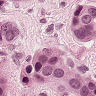
Metastatic tissue present: yes